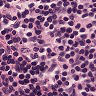
Metastatic tissue present: no